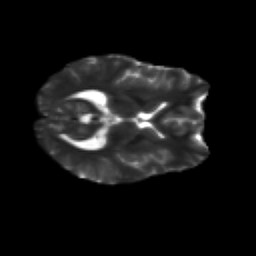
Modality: T2w
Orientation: axial
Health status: healthy
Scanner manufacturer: siemens
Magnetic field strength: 3 T
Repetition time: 12 s
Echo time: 0.092 s